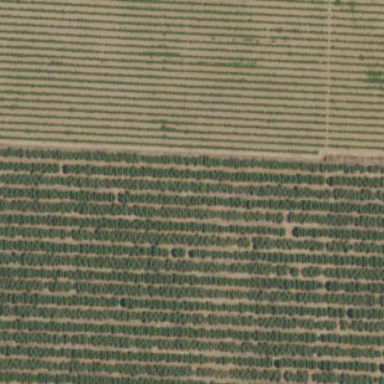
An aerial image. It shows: Vineyard.